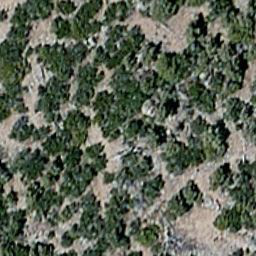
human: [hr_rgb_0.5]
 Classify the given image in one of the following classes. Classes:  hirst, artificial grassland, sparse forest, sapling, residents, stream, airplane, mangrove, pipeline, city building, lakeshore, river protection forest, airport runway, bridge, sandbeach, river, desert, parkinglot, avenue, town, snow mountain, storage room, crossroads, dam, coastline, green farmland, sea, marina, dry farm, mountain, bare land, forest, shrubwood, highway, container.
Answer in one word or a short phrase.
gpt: sparse forest